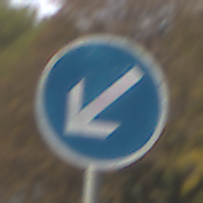
Verkehrszeichen: VorgeschriebeneVorbeifahrtLinks
Umgebung: Outdoor, Nature
Tageszeit: MorningAfternoon
Wetter: Overcast
Licht: Natural
Jahreszeit: Autumn
Kontrast: LowContrast